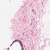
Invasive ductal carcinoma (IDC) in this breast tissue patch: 0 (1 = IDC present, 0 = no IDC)